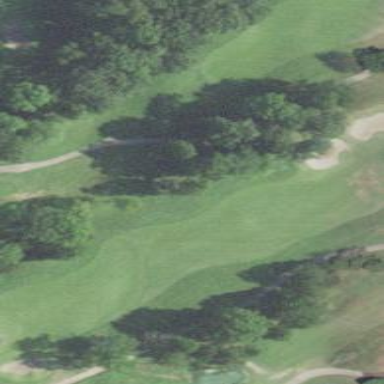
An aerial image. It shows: Golf fairway surrounded by grass.